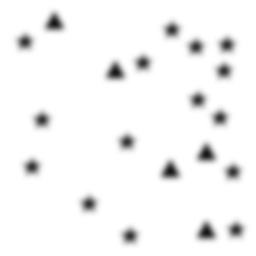
Squares: 0
Triangles: 5
Stars: 15
Total shapes: 20